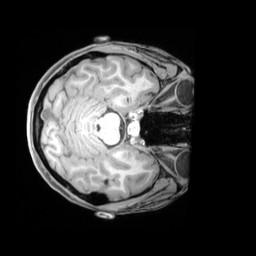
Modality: T1w
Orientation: axial
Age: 22
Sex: female
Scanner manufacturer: siemens
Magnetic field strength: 3 T
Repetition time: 1.97 s
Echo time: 0.00206 s